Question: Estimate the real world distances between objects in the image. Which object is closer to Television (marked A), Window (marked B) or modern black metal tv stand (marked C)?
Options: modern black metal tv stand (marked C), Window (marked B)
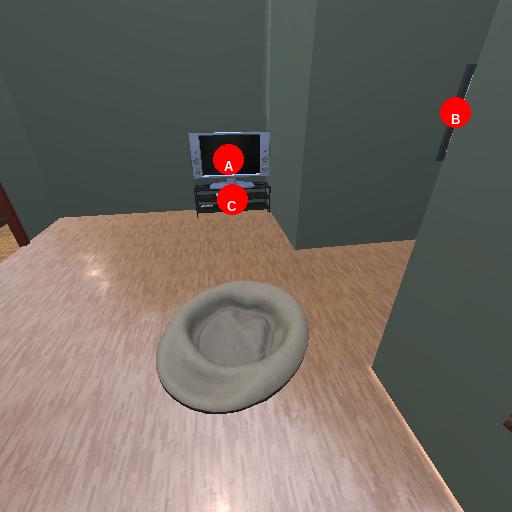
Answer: modern black metal tv stand (marked C)